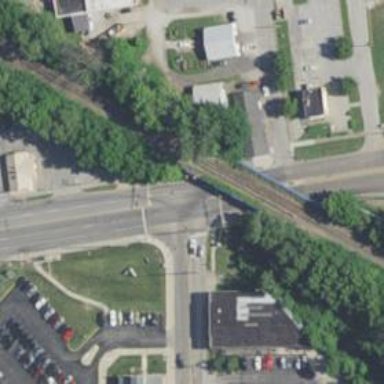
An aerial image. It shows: Railway siding with rails.